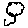
Label: cloud